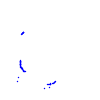
Particle: pion